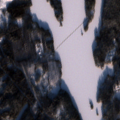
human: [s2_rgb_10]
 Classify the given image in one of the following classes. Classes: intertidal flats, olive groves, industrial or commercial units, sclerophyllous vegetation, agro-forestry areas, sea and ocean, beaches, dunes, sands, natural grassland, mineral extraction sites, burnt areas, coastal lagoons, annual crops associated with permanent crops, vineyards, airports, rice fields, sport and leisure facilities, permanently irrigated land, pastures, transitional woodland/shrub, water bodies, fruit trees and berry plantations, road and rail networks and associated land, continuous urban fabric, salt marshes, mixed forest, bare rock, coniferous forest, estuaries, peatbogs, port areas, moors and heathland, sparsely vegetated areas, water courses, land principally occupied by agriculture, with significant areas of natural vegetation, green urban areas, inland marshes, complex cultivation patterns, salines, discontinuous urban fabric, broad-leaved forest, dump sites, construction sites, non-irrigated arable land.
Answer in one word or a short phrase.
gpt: broad-leaved forest, coniferous forest, mixed forest, water bodies